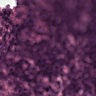
Metastatic tissue present: no